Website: bh-photo
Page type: gifting
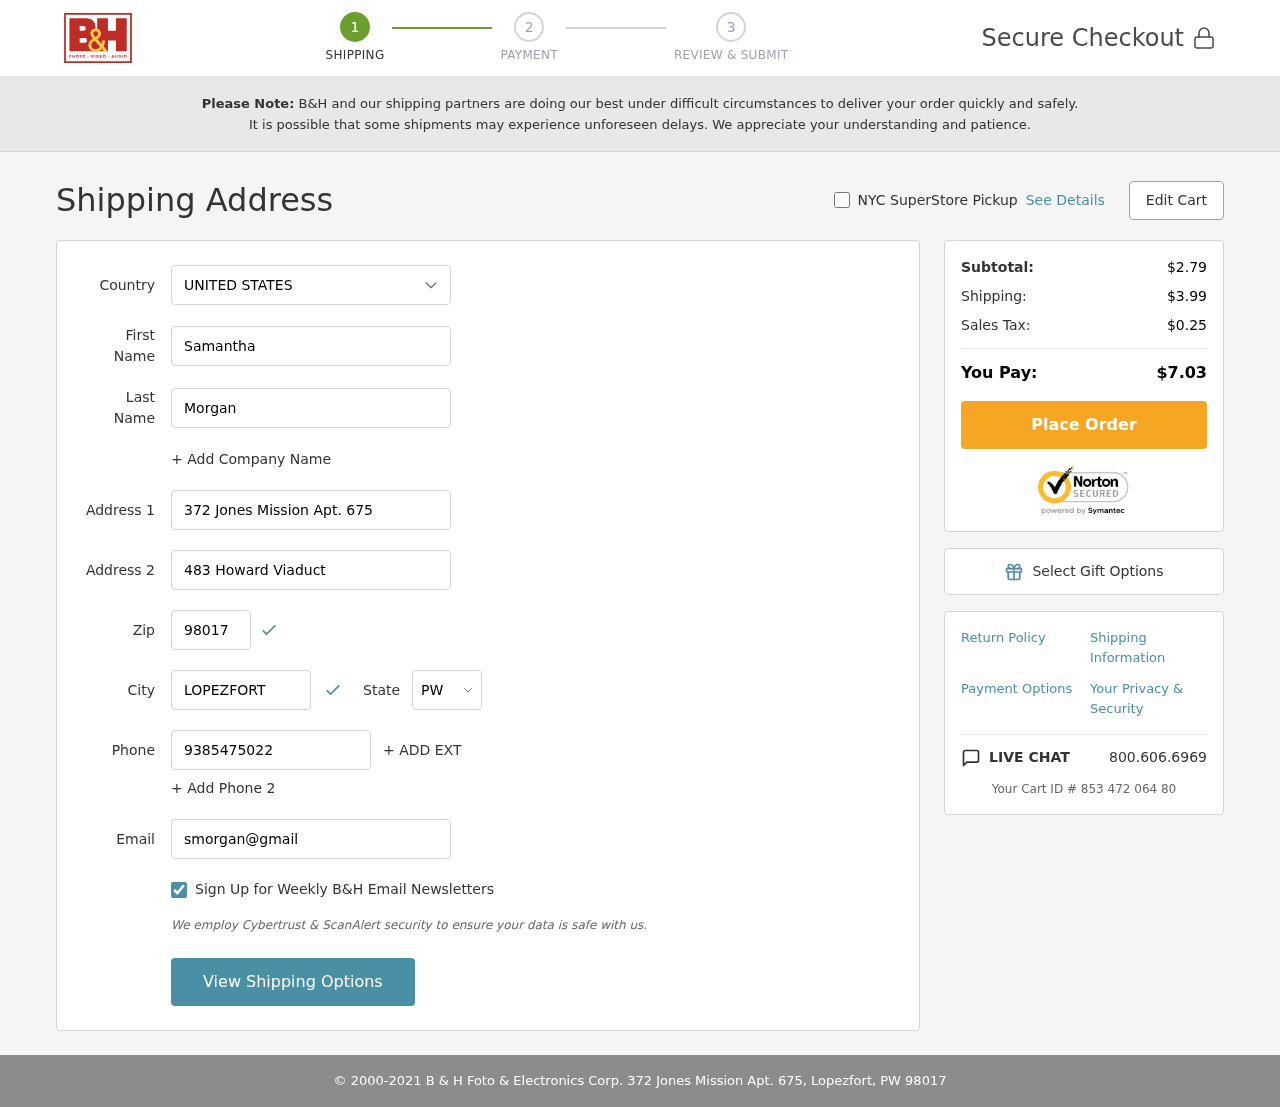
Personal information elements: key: PII_CITY
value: Lopezfort
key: PII_COUNTRY
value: United States
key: PII_EMAIL
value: smorgan@gmail.com
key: PII_FIRSTNAME
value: Samantha
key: PII_LASTNAME
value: Morgan
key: PII_PHONE
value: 9385475022
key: PII_POSTCODE
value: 98017
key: PII_STATE_ABBR
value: PW
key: PII_STREET
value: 372 Jones Mission Apt. 675
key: PII_STREET2
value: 483 Howard Viaduct
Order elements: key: ORDER_SUBTOTAL
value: $2.79
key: ORDER_SHIPPING_COST
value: $3.99
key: ORDER_TAX
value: $0.25
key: ORDER_TOTAL
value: $7.03
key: ORDER_ID
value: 853 472 064 80